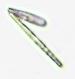
Label: Thalassionema